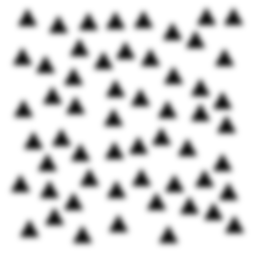
Squares: 0
Triangles: 56
Stars: 0
Total shapes: 56